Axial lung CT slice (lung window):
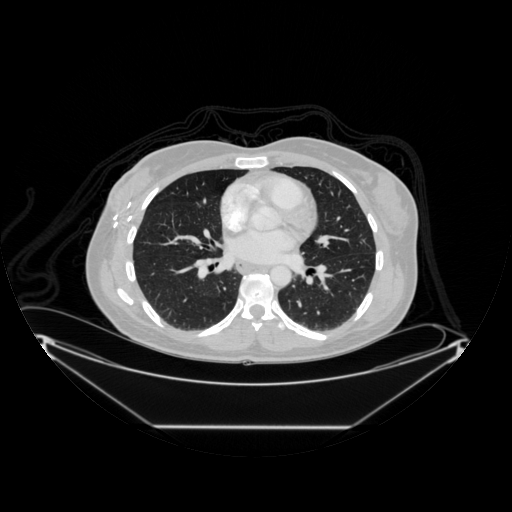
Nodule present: no